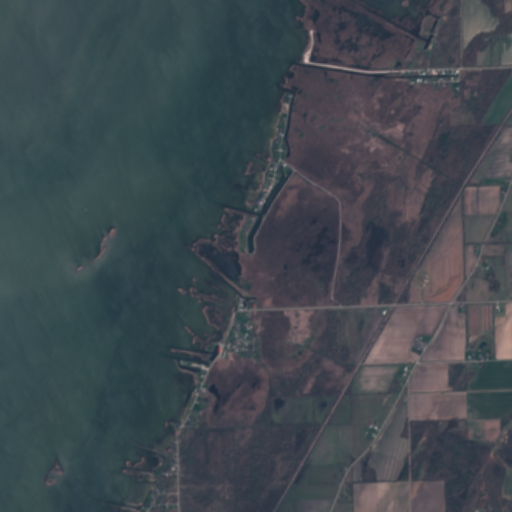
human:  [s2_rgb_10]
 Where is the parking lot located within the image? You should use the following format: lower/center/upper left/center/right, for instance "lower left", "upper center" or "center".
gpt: The parking lot is located in the upper center of the image.
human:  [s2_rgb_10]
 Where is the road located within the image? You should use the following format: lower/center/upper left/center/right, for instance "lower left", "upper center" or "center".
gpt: There is no road in the image.